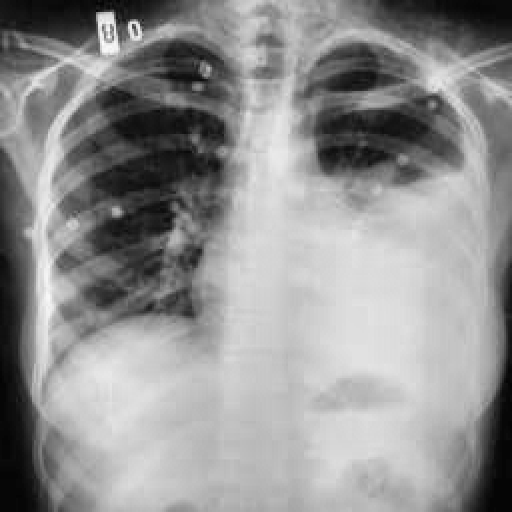
Finding: TUBERCULOSIS